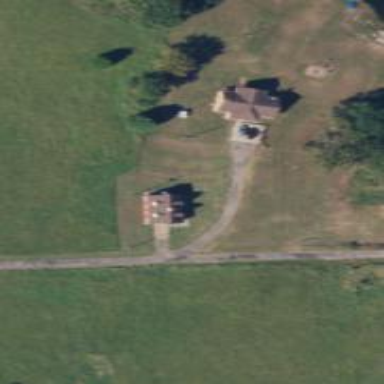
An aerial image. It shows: Driveway.